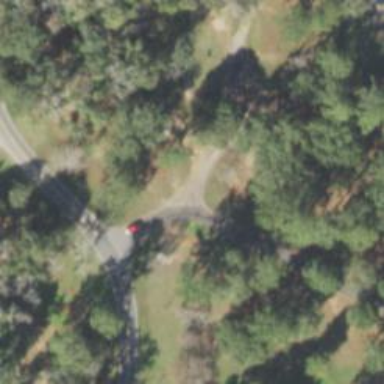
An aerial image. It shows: Disc golf basket.